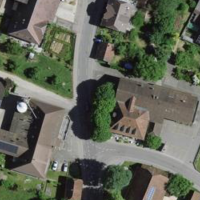
EUNIS habitat code: 54
Species observed at this site:
Stachys sylvatica